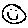
Label: smiley face